Field crop: maize
Growth stage: 2
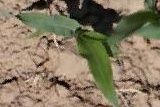
Species: maize